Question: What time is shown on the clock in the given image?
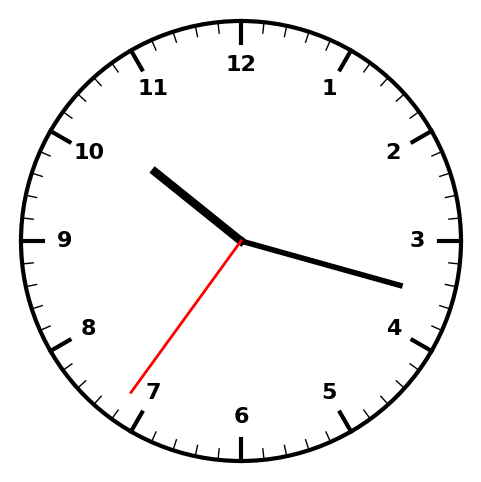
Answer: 10:17:36